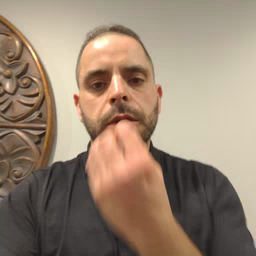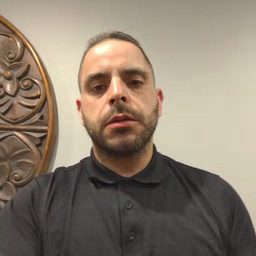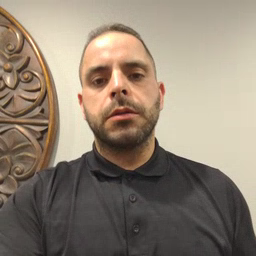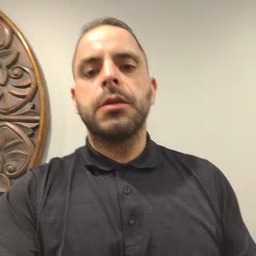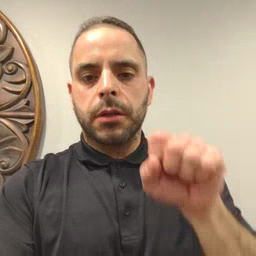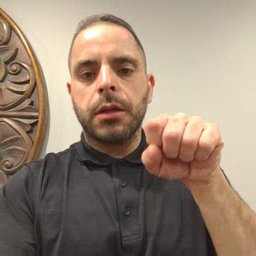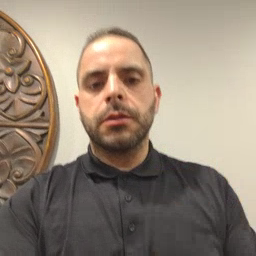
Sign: yes